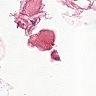
Metastatic tissue present: no